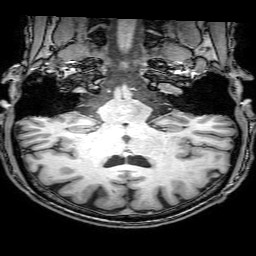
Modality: T1w
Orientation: sagittal
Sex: male
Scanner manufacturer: philips
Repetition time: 0.00813 s
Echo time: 0.00372 s